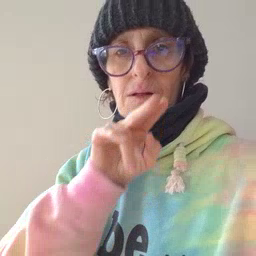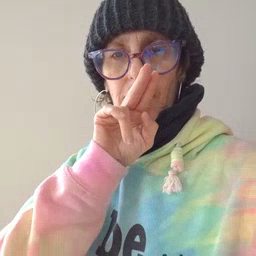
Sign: tongue